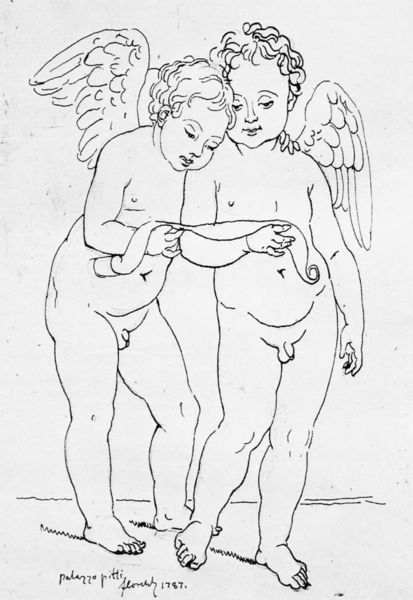
Titel: Die singenden Engel (links unten bezeichnet: palazzo pitti florentz 1787)
Künstler: Johann Gottfried Schadow
Institution: Berlin, Stiftung Archiv der Akademie der Künste
Schlagwörter: flügel, nackt, schatten, finger, schwarz, zeichnung, stehen, hände, schauen, haare, locken, engel, muskeln, lesen, penis, barfuß, rolle, männlich, schriftrolle, lesend, putti, schriftband, pitti, 1787